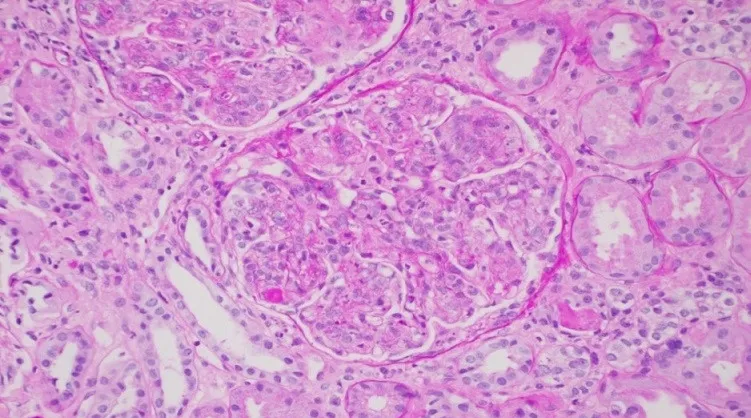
PAS staining (PASx200).
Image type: pathology (pas)